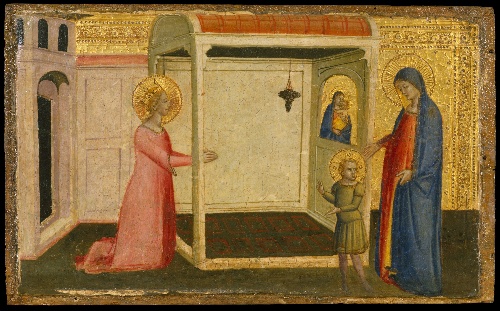
Title: The Vision of Saint Catherine of Alexandria
Artist: Master of the Orcagnesque Misericordia
Artist bio: Italian, Florence, active second half 14th century
Date: second half 14th century
Object type: Painting
Classification: Paintings
Medium: Tempera on wood, gold ground
Culture: Italian, Florence
Dimensions: Overall: 8 1/4 × 13 1/2 in. (21 × 34.3 cm)
Department: Robert Lehman Collection
Credit line: Robert Lehman Collection, 1975
Accession year: 1975
Repository: Metropolitan Museum of Art, New York, NY
Tags: Boys|Women|Saint Catherine